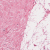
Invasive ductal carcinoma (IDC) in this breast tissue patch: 0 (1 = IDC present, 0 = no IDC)